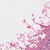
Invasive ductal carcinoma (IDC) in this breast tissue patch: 0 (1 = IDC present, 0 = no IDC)